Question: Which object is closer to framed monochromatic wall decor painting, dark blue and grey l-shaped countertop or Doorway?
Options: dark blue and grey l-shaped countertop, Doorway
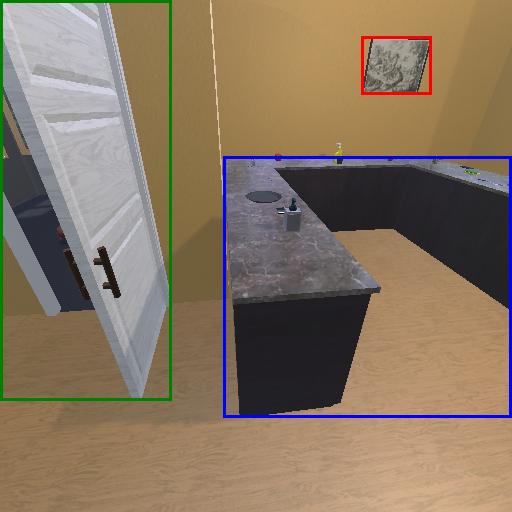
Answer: dark blue and grey l-shaped countertop